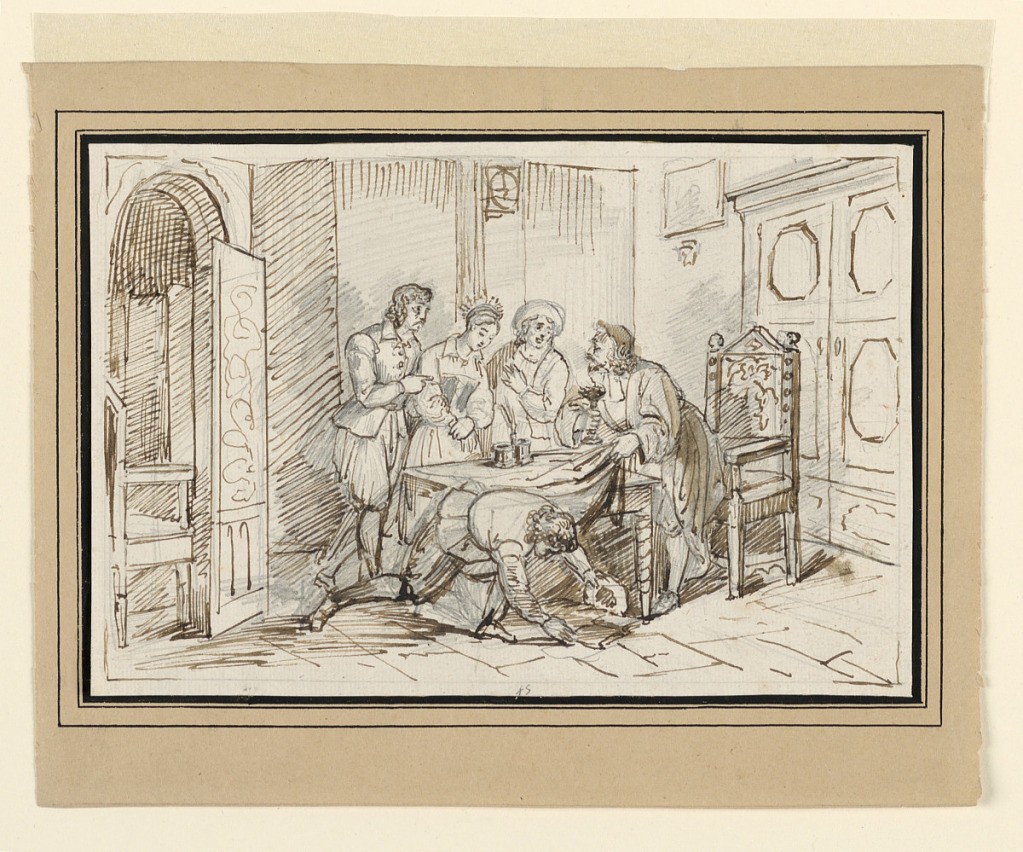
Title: Interior scene with bridal party
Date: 1770–1800
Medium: Graphite and brush and brown ink on paper
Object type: Drawing
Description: A bride, accompanied by two figures, is brought before an older bearded man, who holds a candlestick in one hand and raises the cloth from a table before him, under which another man is seen searching. Likely intended as a book illustration.